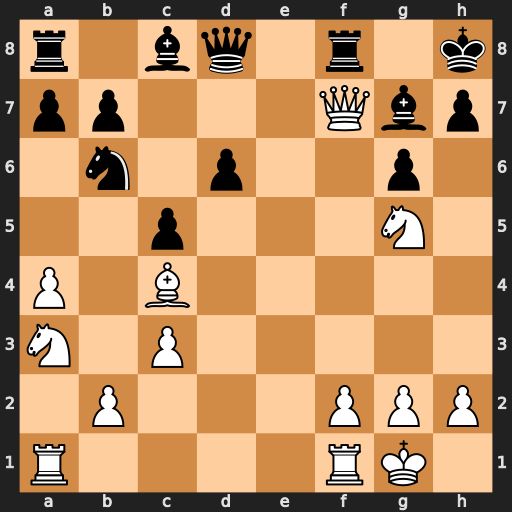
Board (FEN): r1bq1r1k/pp3Qbp/1n1p2p1/2p3N1/P1B5/N1P5/1P3PPP/R4RK1
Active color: w
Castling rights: -
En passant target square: -
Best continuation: Qg8+ Rxg8 Nf7#